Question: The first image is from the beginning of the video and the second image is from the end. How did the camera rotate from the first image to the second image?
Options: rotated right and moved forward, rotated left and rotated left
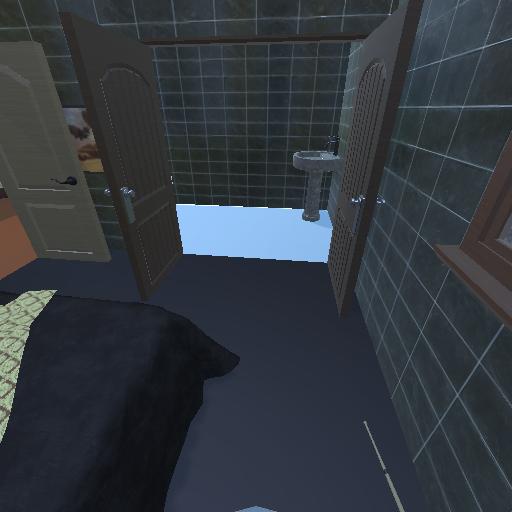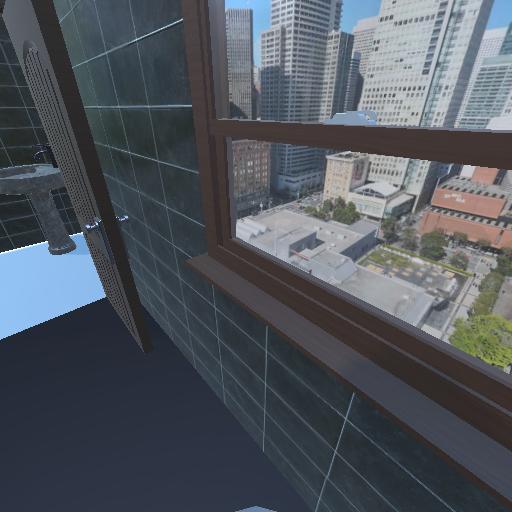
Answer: rotated right and moved forward